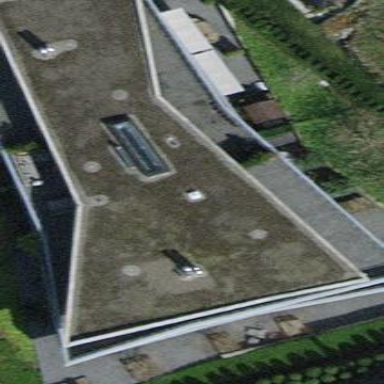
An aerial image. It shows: The building has flat roof that is oriented across.